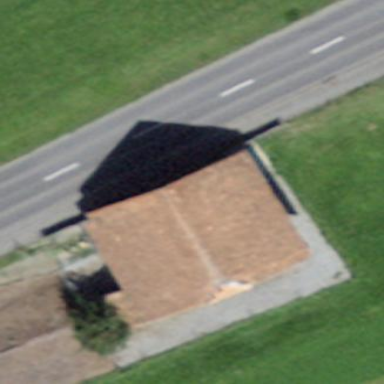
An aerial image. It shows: Rural barn.